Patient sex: F
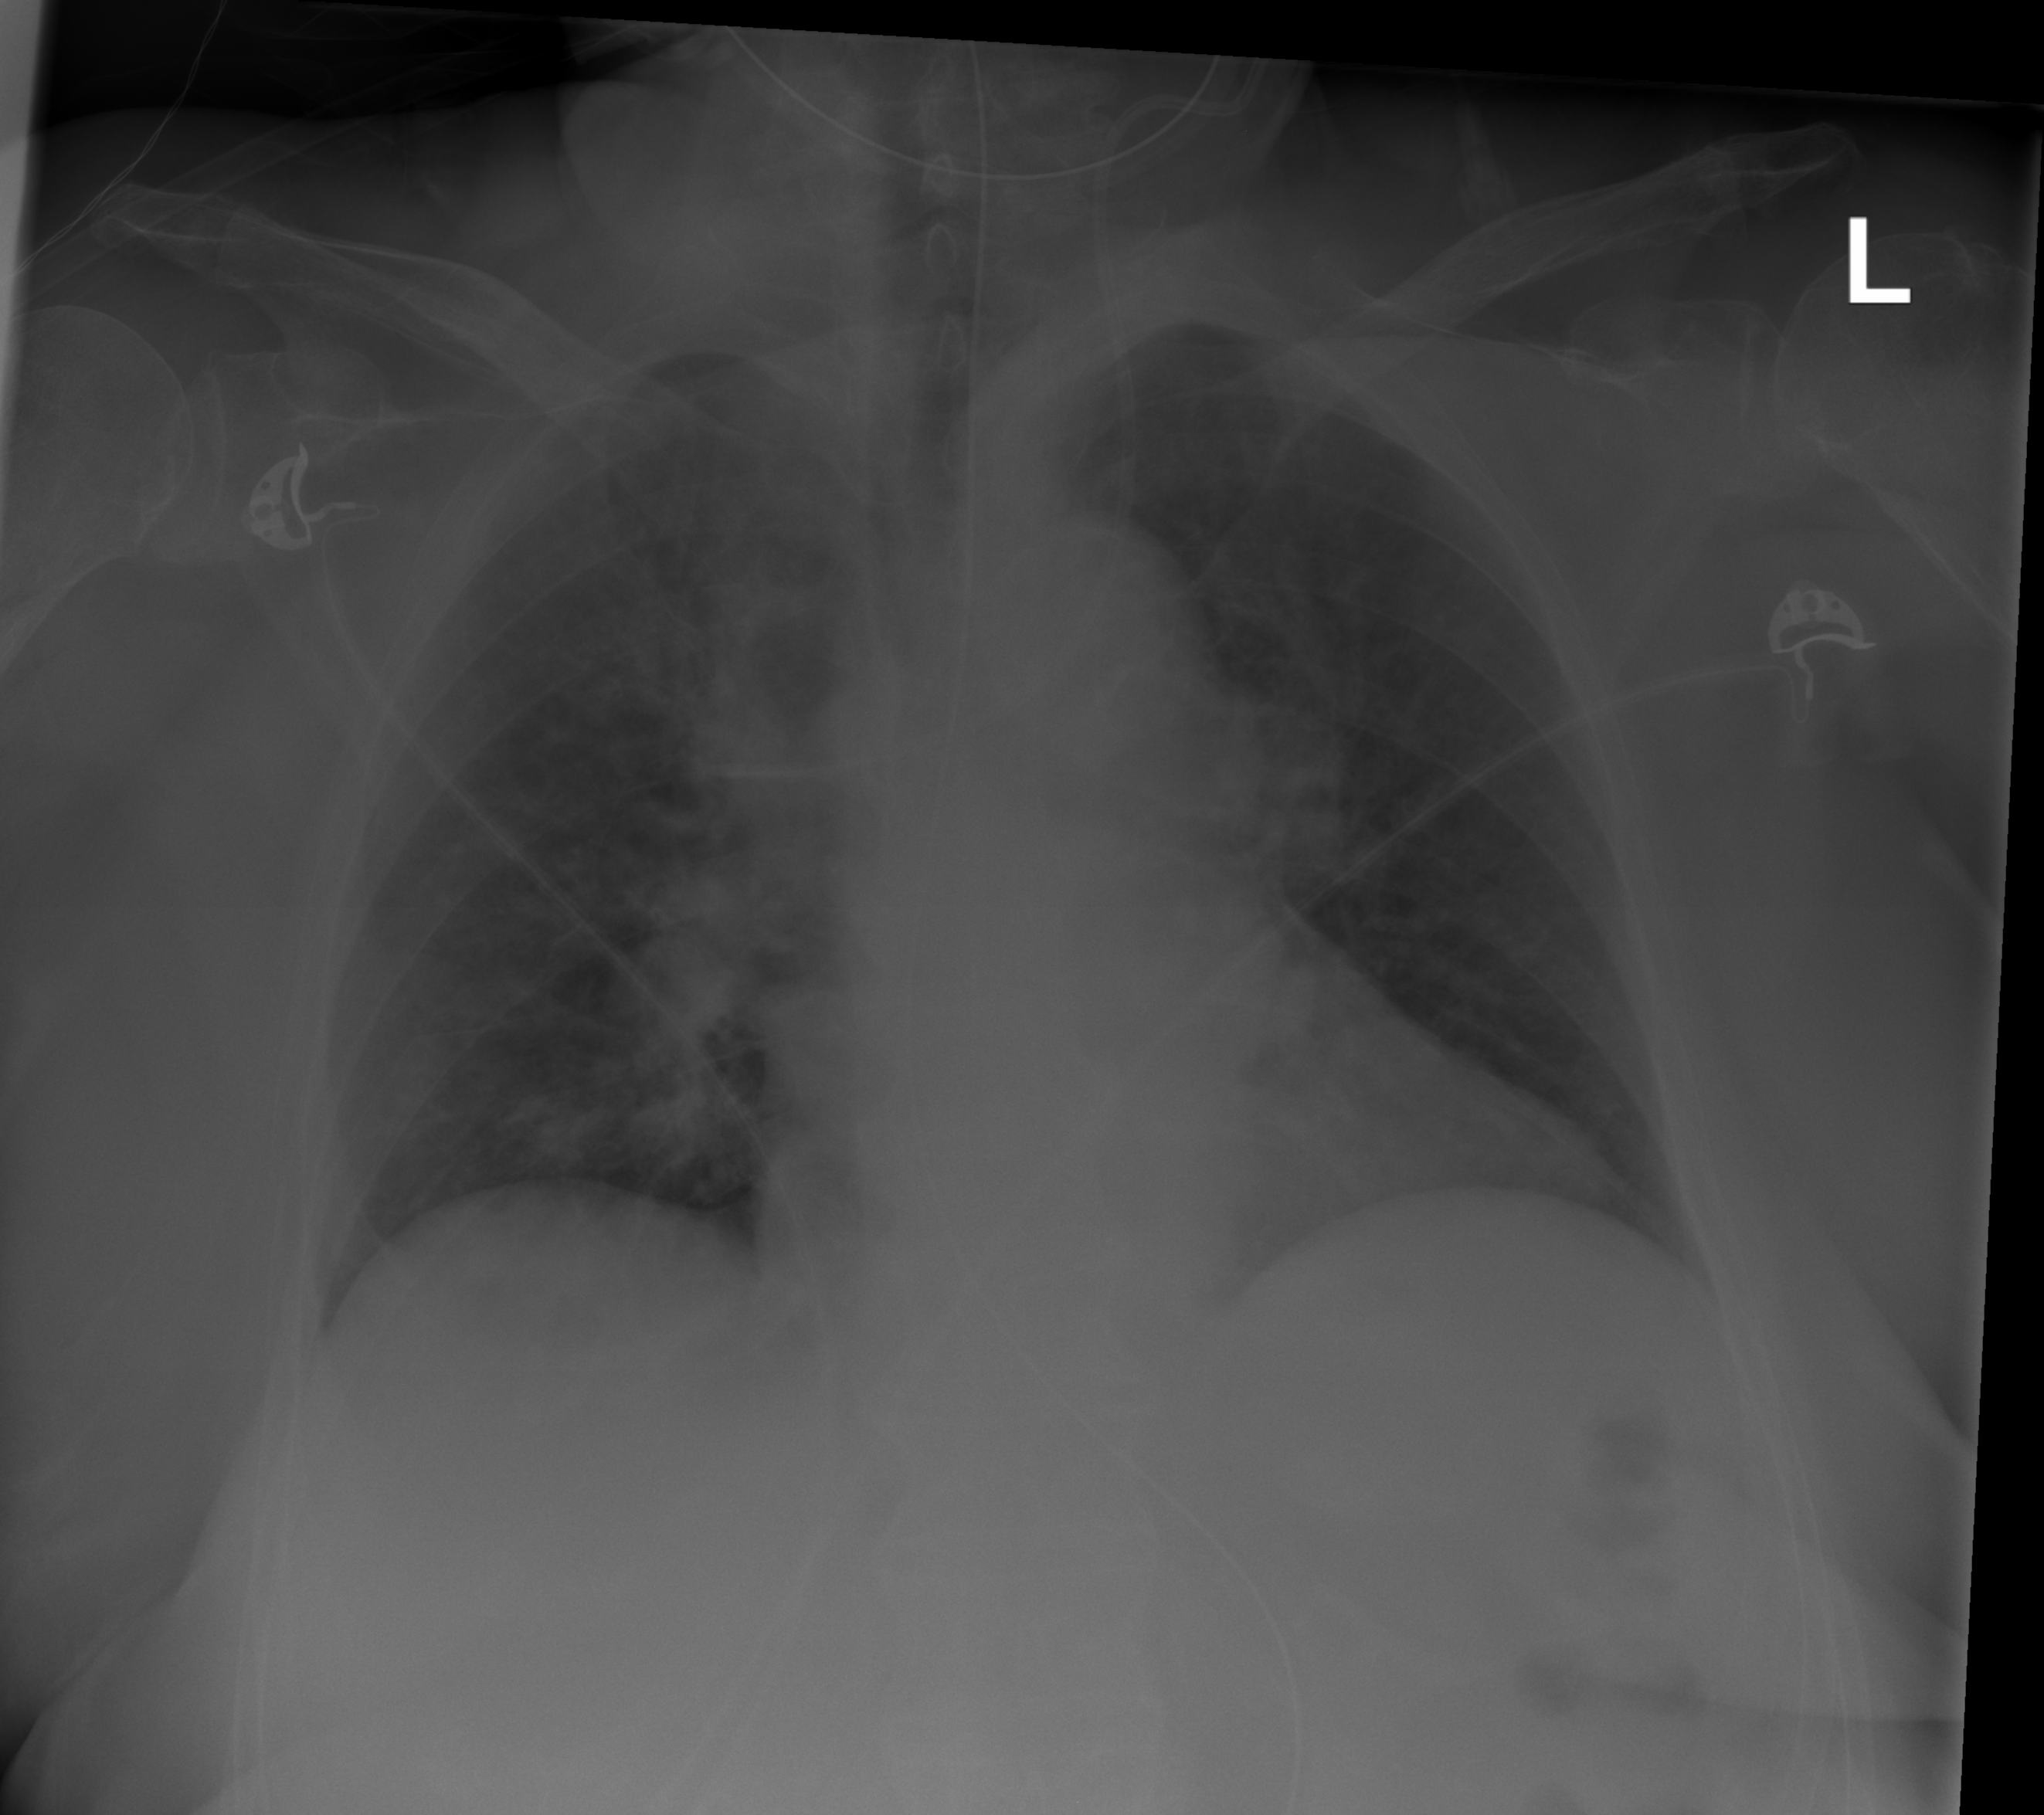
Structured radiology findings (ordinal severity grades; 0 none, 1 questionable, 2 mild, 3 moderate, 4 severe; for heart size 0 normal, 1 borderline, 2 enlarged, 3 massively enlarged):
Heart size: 2
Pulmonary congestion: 2
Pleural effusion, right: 0
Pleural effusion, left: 0
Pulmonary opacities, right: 2
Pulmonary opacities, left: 0
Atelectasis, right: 0
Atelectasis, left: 0